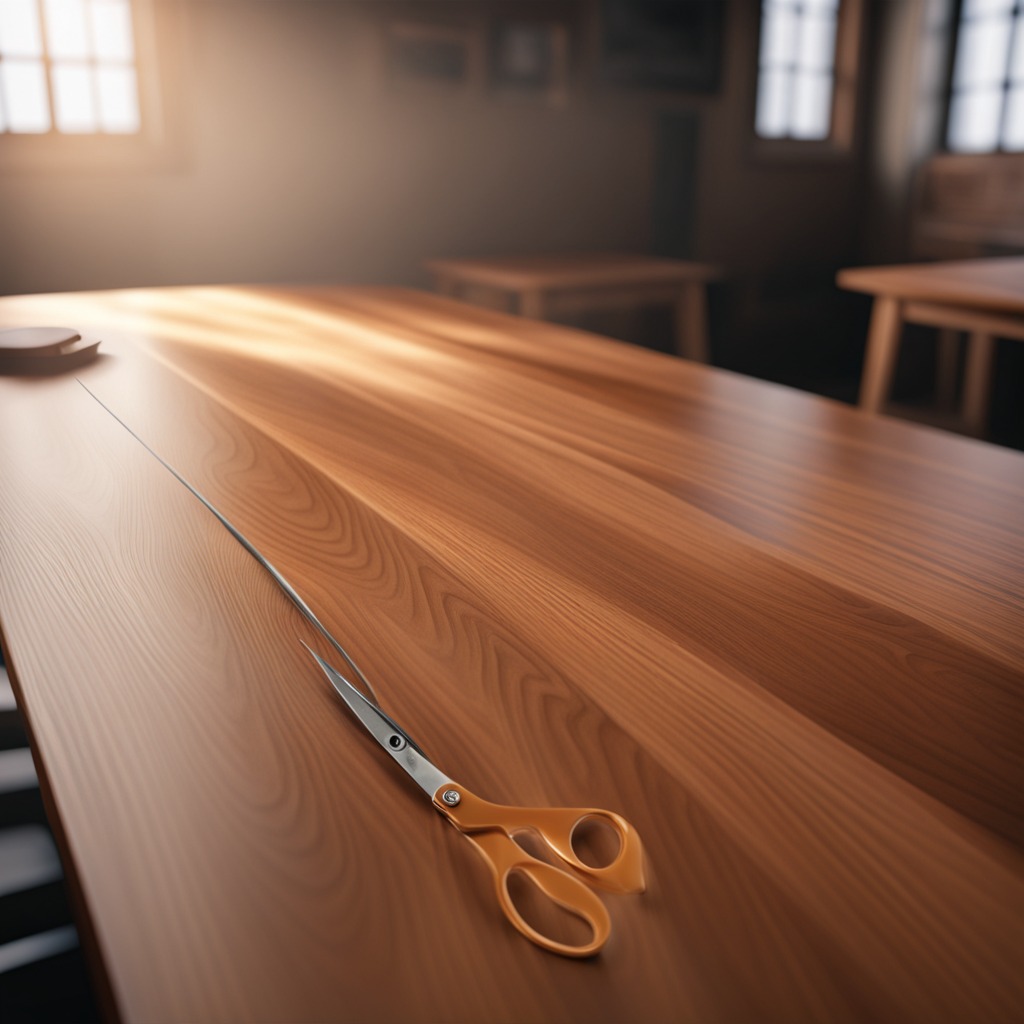
A scissor is lying on the wooden table.